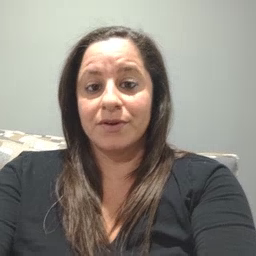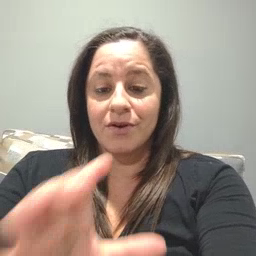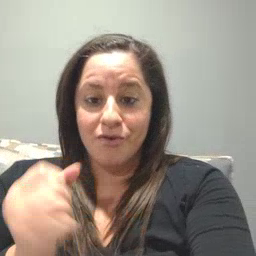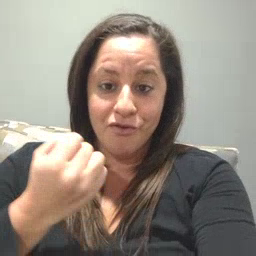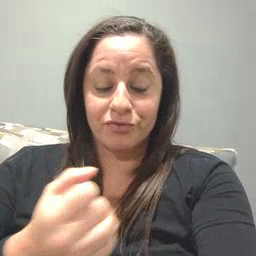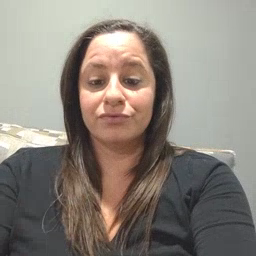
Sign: car